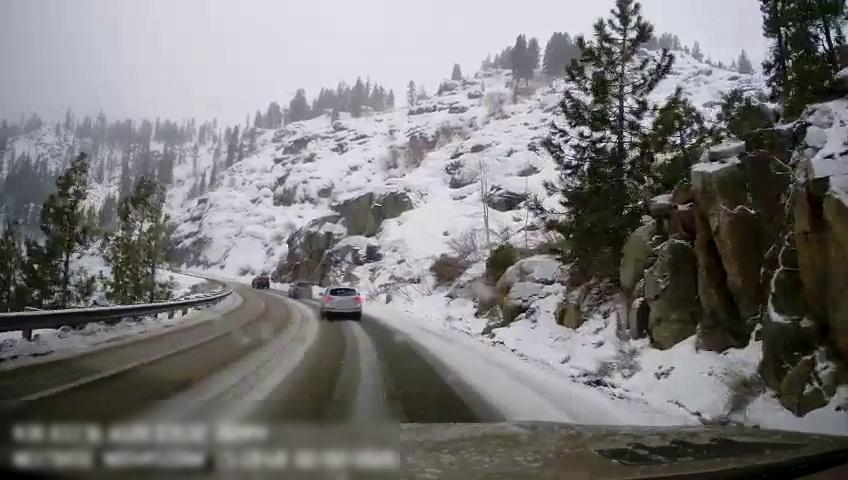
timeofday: Day
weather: Snowy
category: Drivable Space
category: Vehicles | Car
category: Vehicles | Car
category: Vehicles | Car